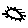
Label: sun